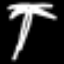
Label: palm tree